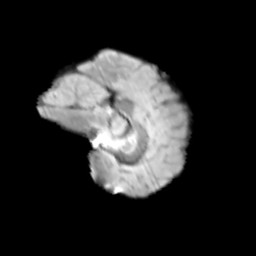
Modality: T2w
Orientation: sagittal
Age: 11
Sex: female
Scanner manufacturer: siemens
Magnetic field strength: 3 T
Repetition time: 3.8 s
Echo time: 0.07 s